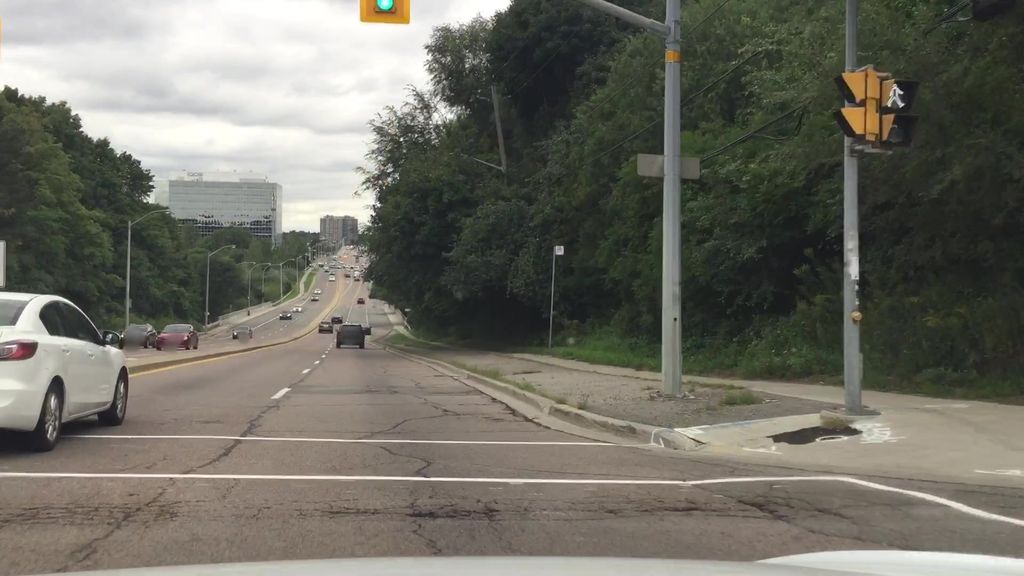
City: toronto